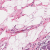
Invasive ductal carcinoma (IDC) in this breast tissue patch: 0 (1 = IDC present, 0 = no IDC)